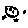
Label: moon